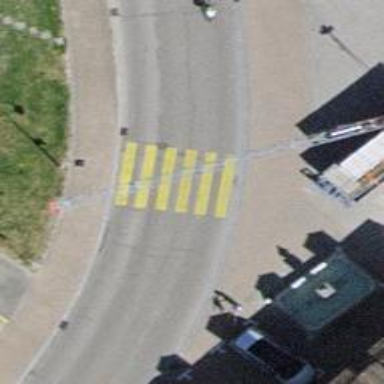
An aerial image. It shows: Marked crossing on the road.